Field crop: tomato
Growth stage: 1
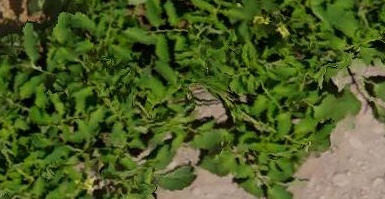
Species: tomato